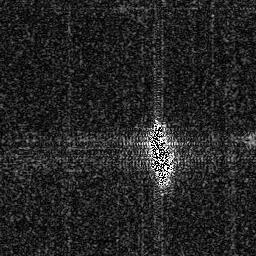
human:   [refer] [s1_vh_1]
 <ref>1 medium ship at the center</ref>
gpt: <box>[[57, 48, 66, 67, 0]]</box>